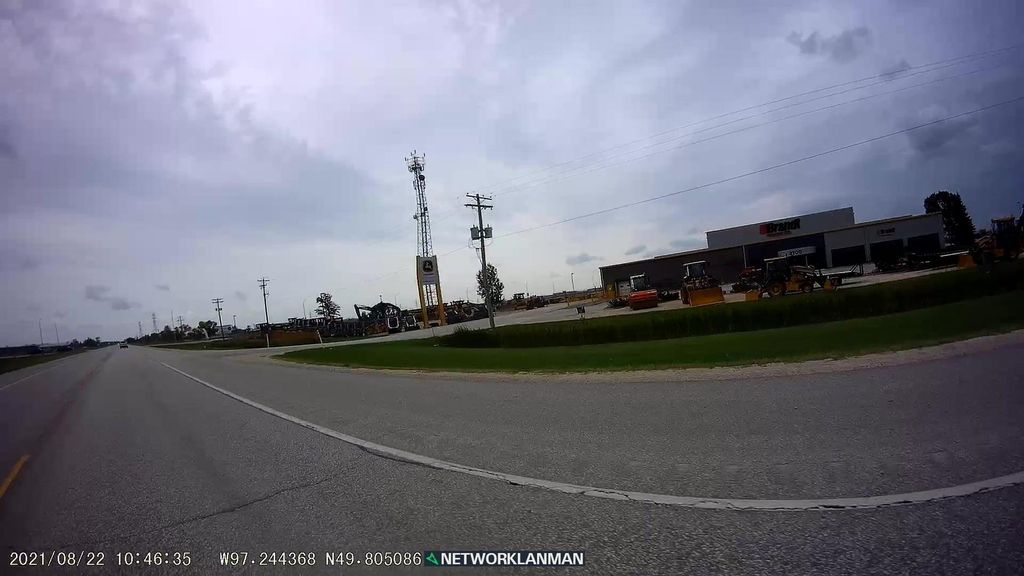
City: winnipeg